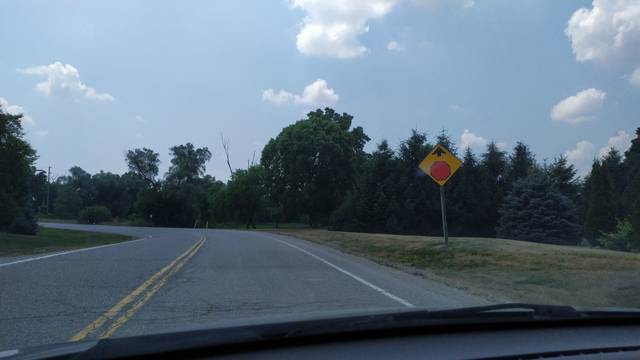
Region: Canada
Coordinates: 42.992, -80.955